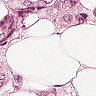
Metastatic tissue present: yes